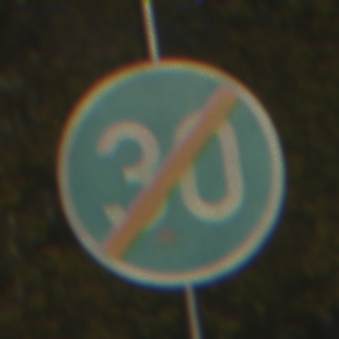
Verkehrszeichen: EndeMindestgeschwindigkeit
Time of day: SunriseSunset
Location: Outdoor (Urban)
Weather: PartlyCloudy
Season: Autumn
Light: Natural